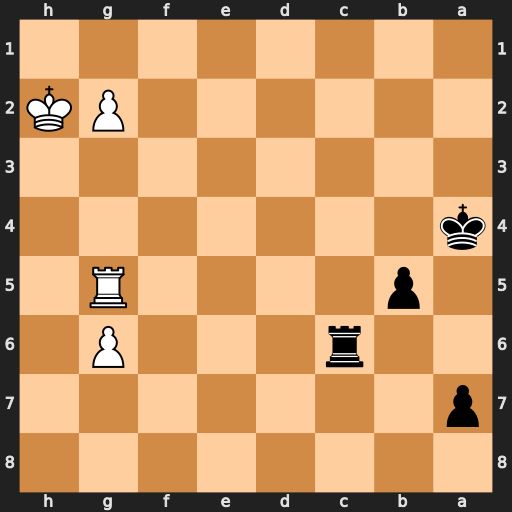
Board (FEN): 8/p7/2r3P1/1p4R1/k7/8/6PK/8
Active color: b
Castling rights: -
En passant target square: -
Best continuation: Rc8 g7 Rg8 Kg3 b4